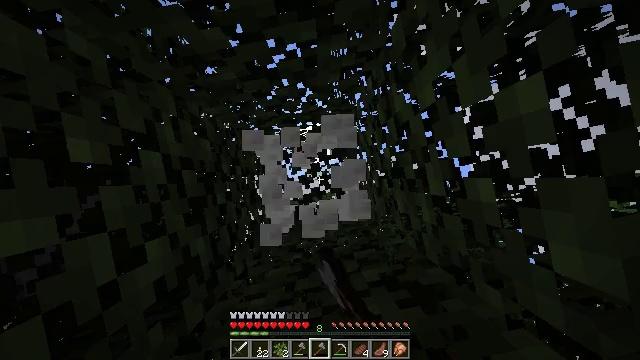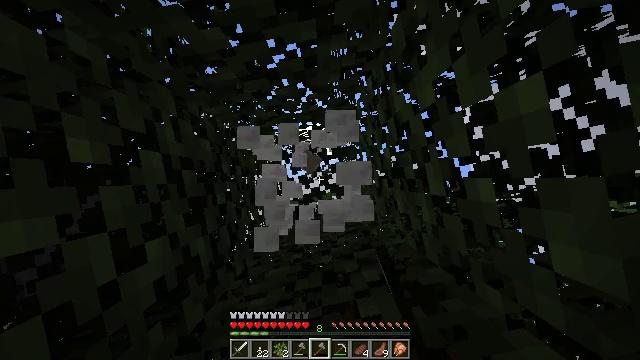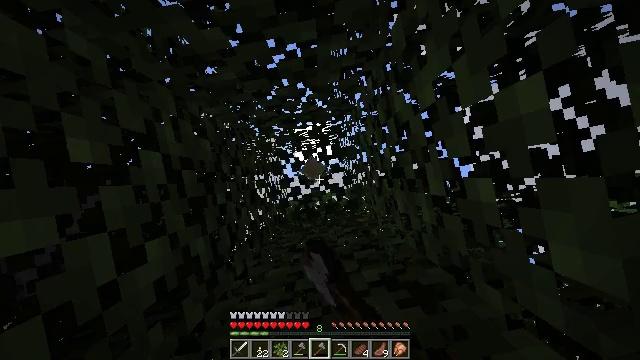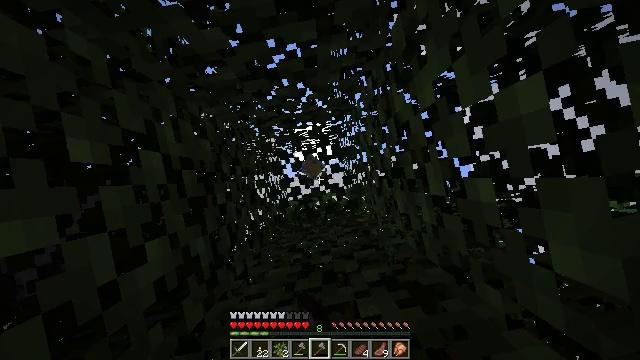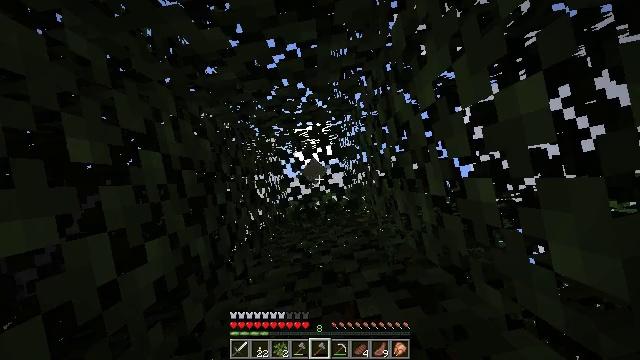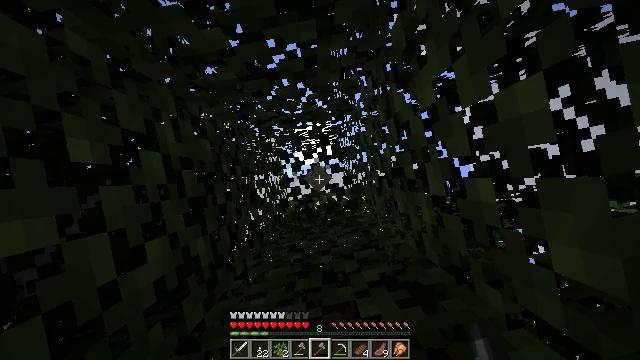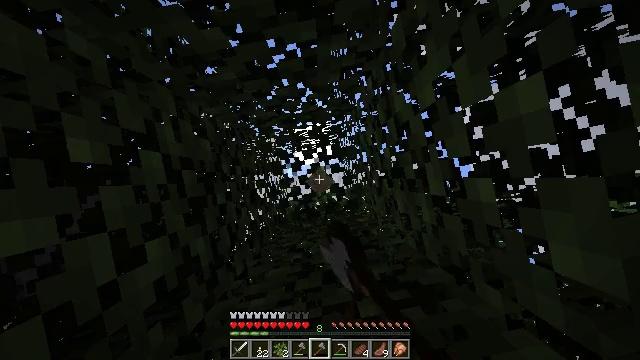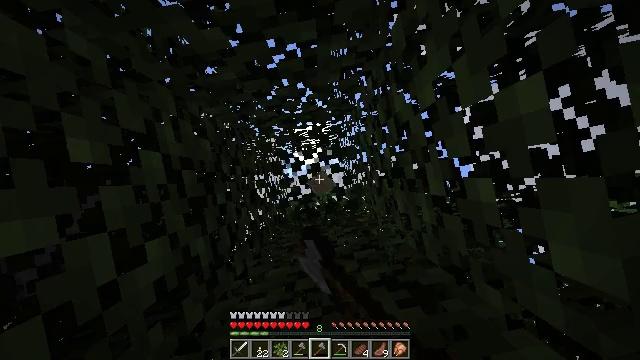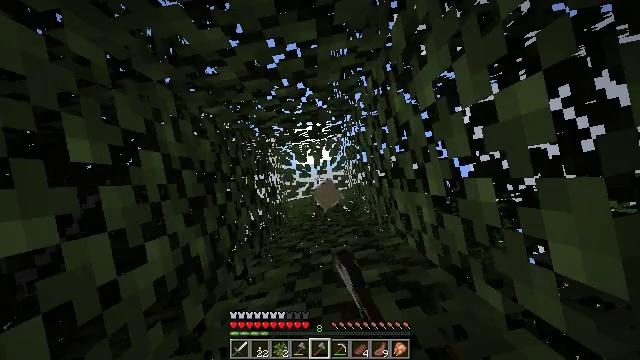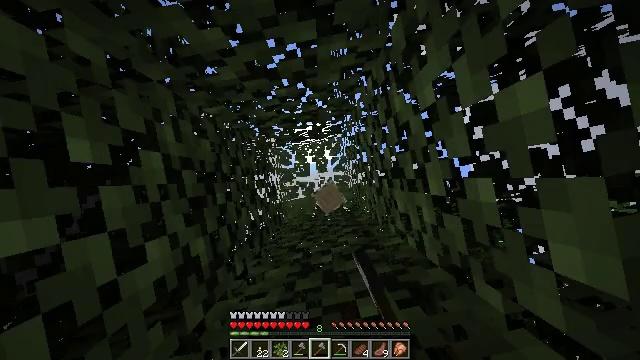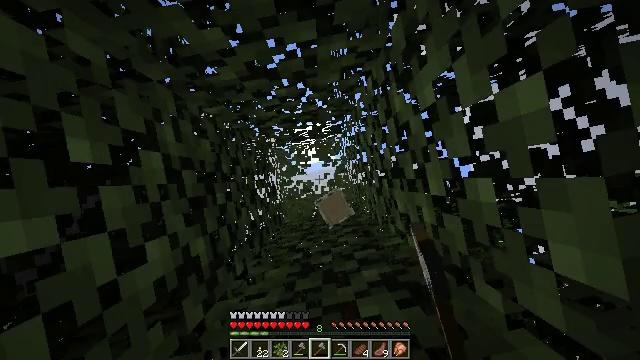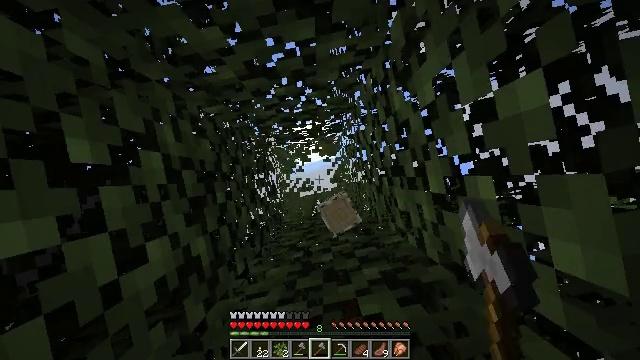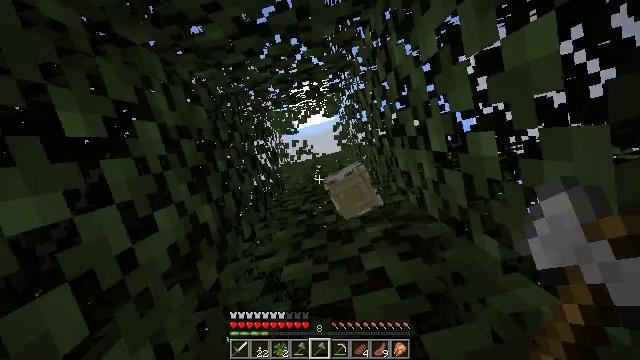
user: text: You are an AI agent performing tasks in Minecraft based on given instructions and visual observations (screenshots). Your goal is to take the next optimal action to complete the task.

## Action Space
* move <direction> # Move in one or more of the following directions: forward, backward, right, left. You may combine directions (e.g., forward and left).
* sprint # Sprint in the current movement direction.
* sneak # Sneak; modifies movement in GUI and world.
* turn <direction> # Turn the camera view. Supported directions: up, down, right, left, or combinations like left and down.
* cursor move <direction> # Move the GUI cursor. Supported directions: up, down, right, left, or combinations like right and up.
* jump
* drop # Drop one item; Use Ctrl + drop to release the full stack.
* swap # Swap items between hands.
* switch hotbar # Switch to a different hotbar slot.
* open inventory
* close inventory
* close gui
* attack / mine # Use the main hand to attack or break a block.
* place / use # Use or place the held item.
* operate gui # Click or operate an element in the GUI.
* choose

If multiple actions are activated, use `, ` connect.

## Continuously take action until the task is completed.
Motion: motion action
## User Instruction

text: Gather birch leaves using hands or shears.
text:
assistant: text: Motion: attack / mine
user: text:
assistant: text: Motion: attack / mine
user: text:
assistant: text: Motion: attack / mine
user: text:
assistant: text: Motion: attack / mine
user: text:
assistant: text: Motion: attack / mine
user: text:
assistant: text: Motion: attack / mine
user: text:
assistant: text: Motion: attack / mine
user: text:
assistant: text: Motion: attack / mine
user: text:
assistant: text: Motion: no_op
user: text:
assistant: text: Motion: no_op
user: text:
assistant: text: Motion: no_op
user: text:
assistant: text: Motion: turn left and down
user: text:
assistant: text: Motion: no_op